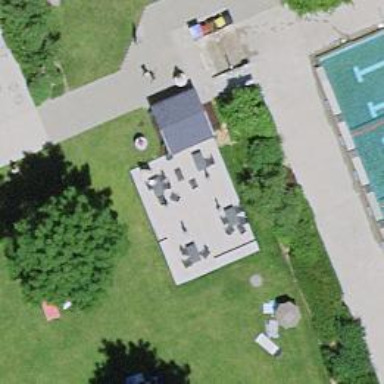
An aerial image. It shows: Outdoor seating area for leisure land.